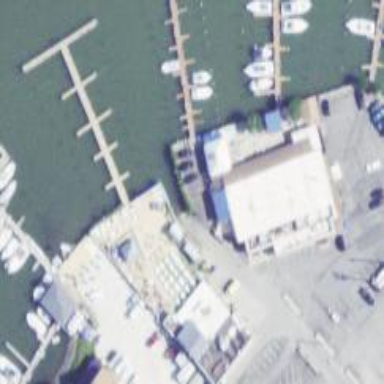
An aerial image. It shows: Slipway on leisure land.